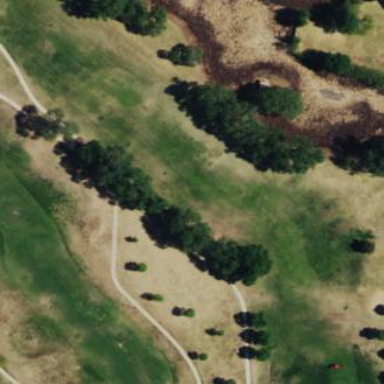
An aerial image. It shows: Scenic golf fairway.